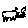
Label: cat